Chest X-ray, AP view. Patient: 54 years old, sex M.
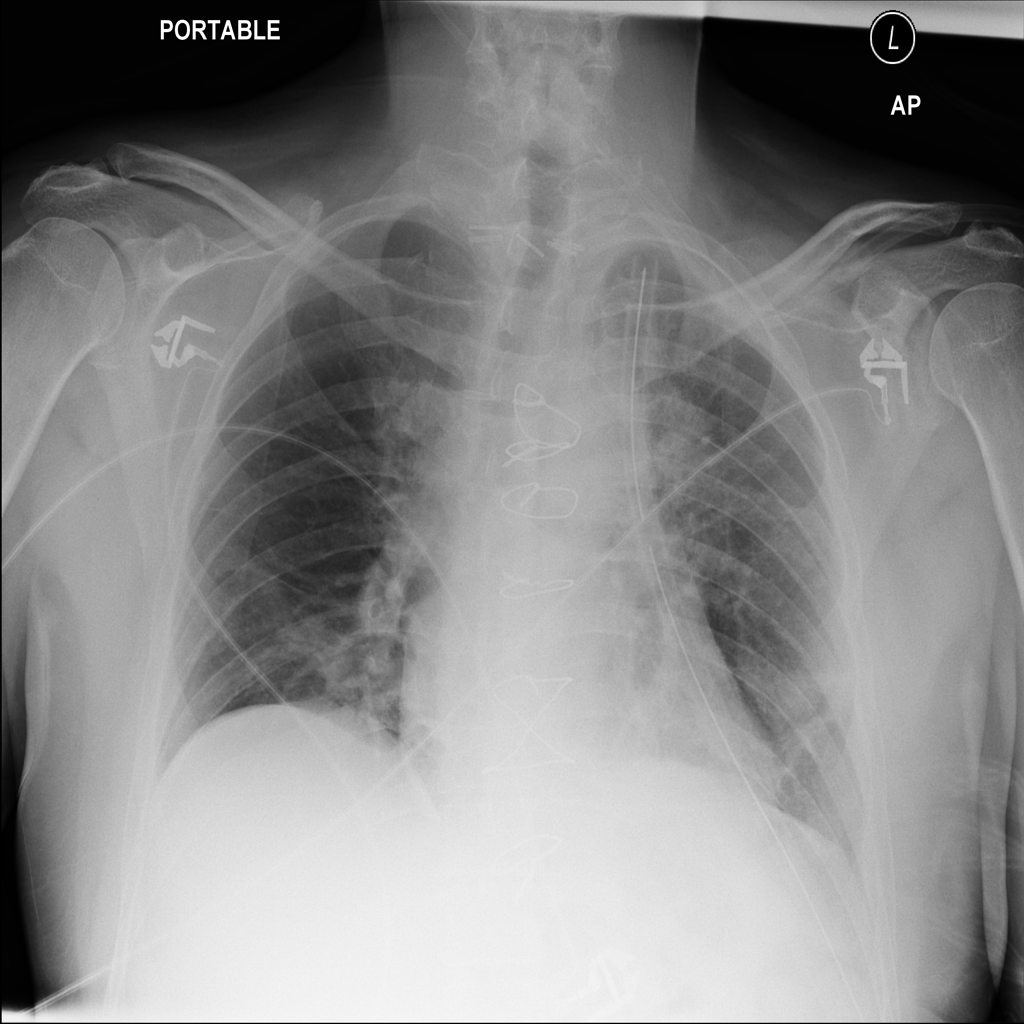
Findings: No Finding